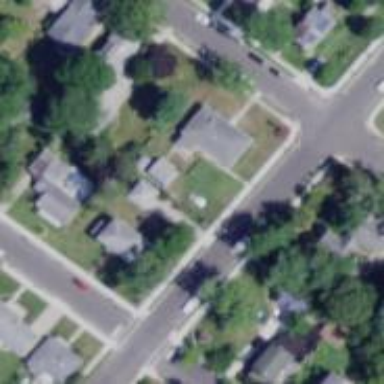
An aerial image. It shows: Neighborhood.